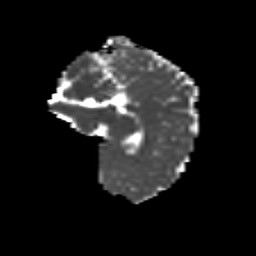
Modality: MD
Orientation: sagittal
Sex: female
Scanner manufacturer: siemens
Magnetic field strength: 3 T
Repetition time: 5 s
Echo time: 0.071 s